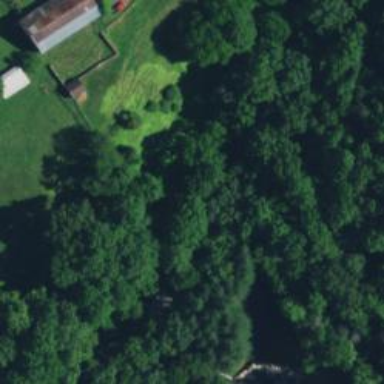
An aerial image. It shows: Culvert tunnel.